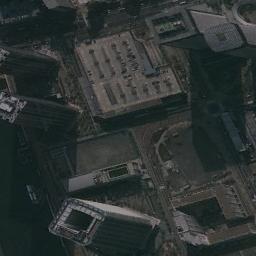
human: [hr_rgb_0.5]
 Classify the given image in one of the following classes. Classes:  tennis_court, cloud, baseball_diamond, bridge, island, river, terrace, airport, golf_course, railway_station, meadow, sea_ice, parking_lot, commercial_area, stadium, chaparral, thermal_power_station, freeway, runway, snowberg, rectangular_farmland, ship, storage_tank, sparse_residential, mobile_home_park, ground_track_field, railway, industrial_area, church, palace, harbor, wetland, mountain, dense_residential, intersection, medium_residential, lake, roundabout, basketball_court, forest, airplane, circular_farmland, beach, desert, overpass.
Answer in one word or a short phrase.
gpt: commercial_area